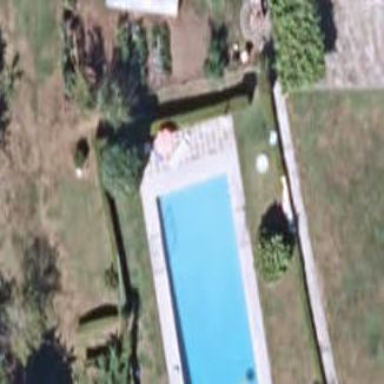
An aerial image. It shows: Swimming pool located in leisure land.